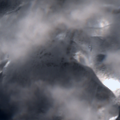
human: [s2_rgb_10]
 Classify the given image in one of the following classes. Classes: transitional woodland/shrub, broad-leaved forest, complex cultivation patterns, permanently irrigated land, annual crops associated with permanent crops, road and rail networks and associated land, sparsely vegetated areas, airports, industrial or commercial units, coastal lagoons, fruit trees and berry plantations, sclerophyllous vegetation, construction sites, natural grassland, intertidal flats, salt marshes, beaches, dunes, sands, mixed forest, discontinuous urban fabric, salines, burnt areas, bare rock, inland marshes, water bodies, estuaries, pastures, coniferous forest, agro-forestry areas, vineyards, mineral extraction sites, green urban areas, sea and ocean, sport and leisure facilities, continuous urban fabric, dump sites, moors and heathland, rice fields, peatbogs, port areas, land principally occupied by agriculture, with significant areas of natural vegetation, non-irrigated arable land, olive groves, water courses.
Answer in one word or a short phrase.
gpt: natural grassland, moors and heathland